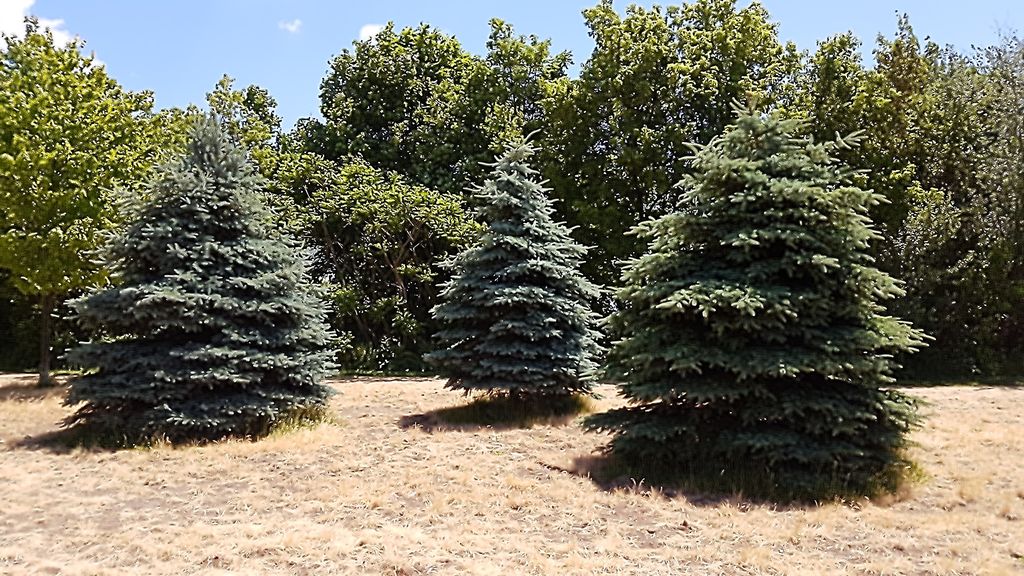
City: toronto